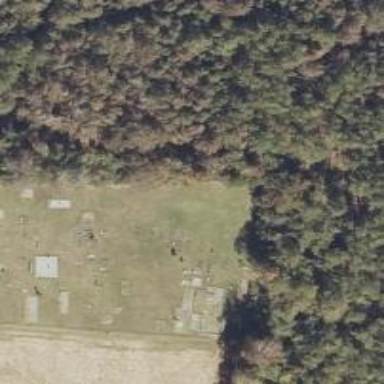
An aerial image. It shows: Cemetery.